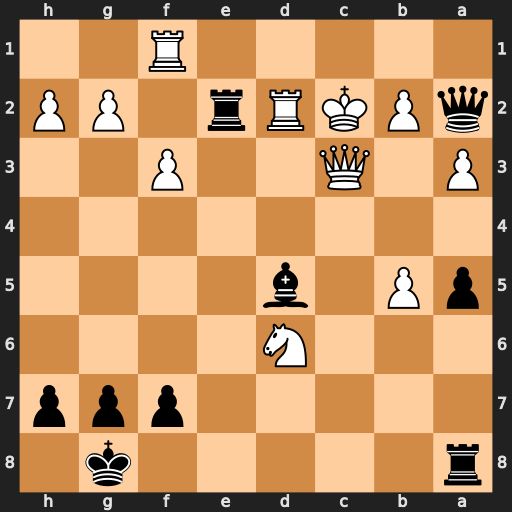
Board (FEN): r5k1/5ppp/3N4/pP1b4/8/P1Q2P2/qPKRr1PP/5R2
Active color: b
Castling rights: -
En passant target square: -
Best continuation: Bb3+ Kd3 Re6 Ne4 f5